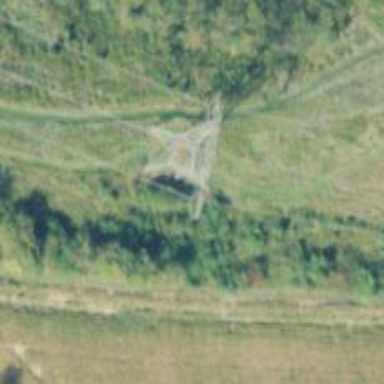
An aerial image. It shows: Lattice structure tower used for power transmission.